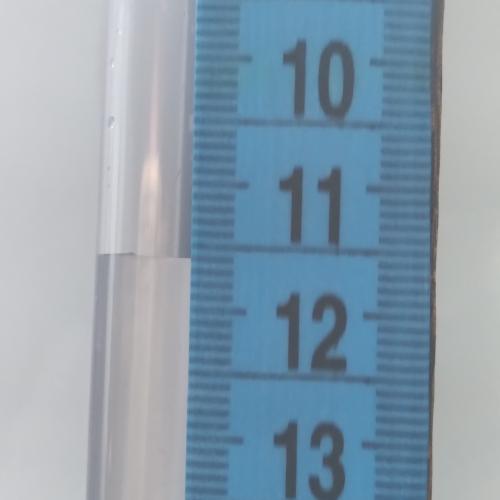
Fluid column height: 11.6 cm